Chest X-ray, PA view. Patient: 54 years old, sex M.
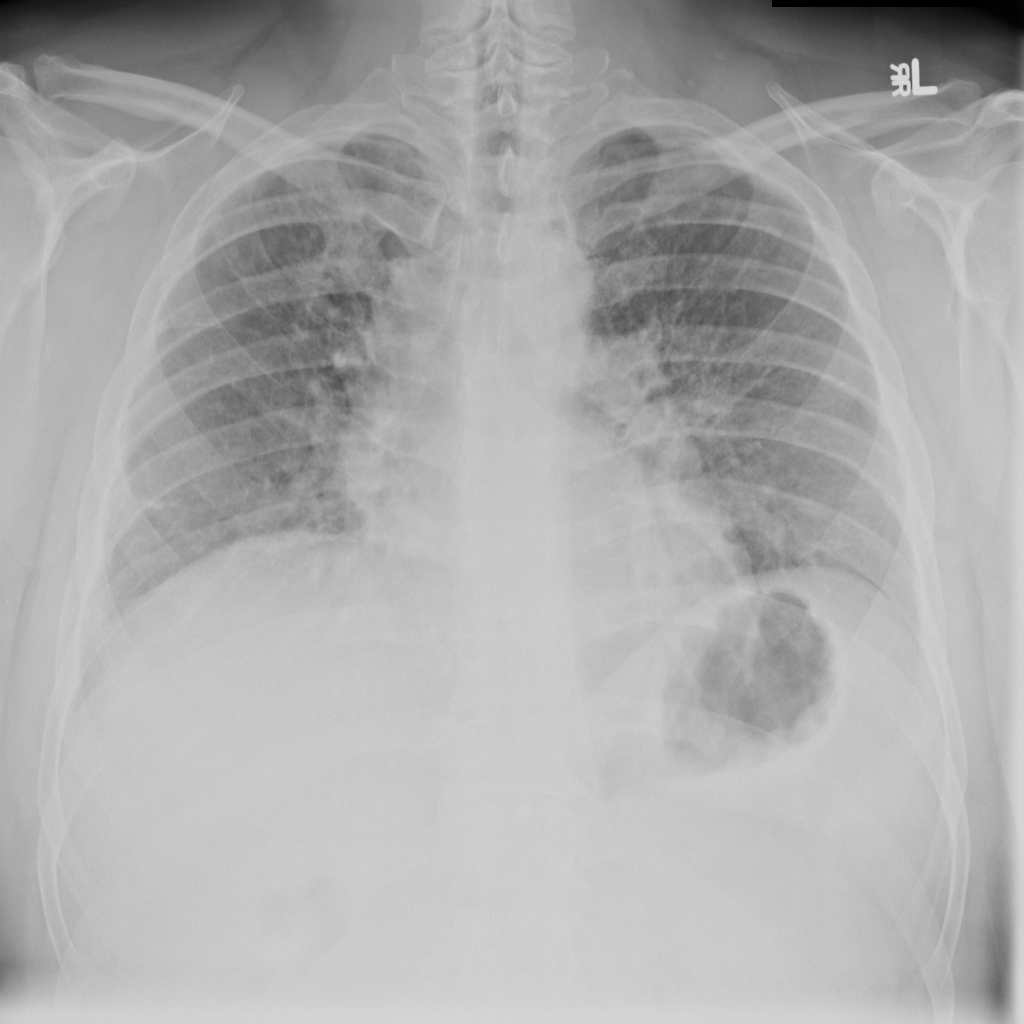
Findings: No Finding